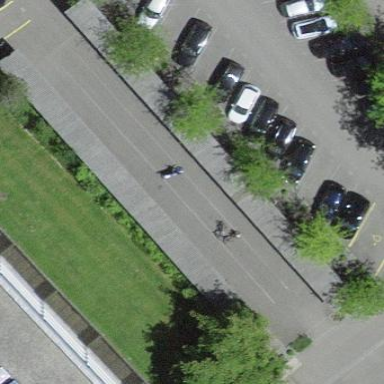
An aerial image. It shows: Bicycle parking facility.